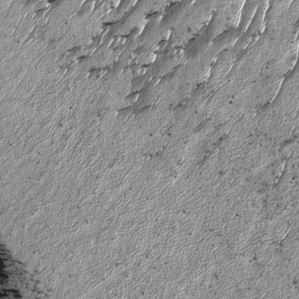
Label: frost